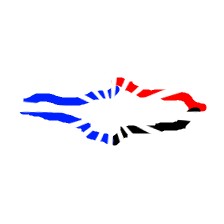
Shape: rhombus